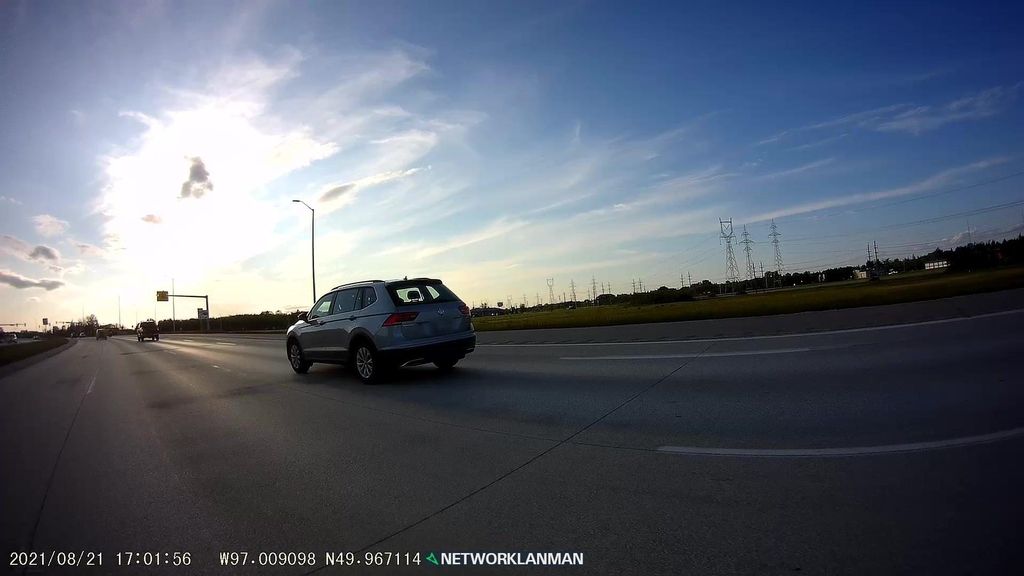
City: winnipeg